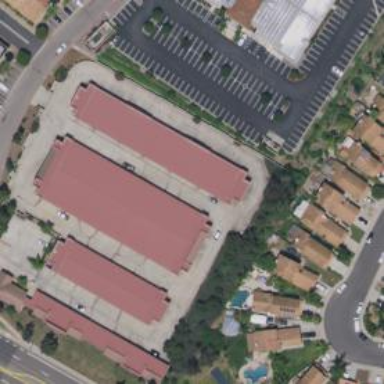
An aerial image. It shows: Building that serves as storage rental shop.